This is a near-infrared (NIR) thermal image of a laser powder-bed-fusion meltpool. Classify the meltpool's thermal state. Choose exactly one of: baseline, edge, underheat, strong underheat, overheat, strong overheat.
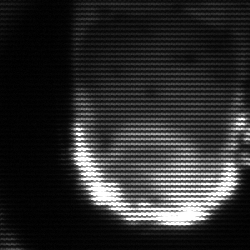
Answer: baseline